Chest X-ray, PA view. Patient: 32 years old, sex M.
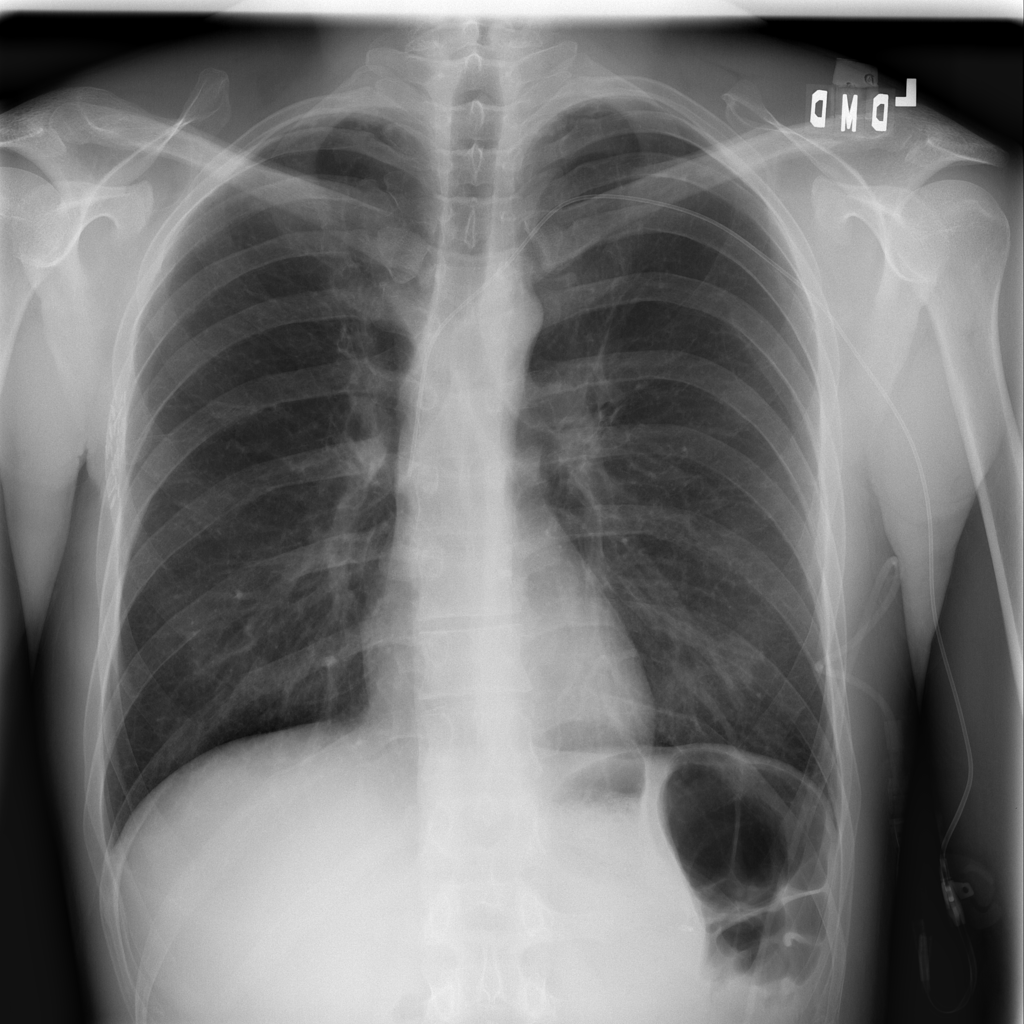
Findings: No Finding